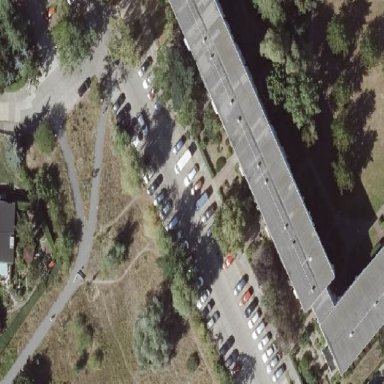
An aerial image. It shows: Street side parking on concrete surface.